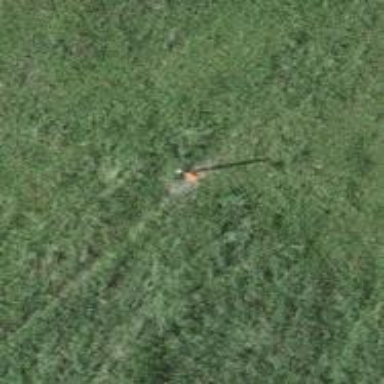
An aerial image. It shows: Pole with roof-covered pipeline marker.